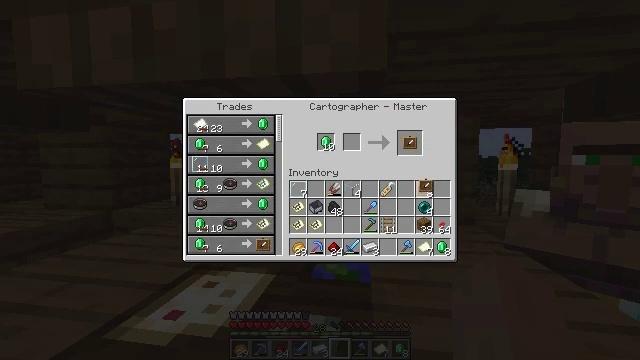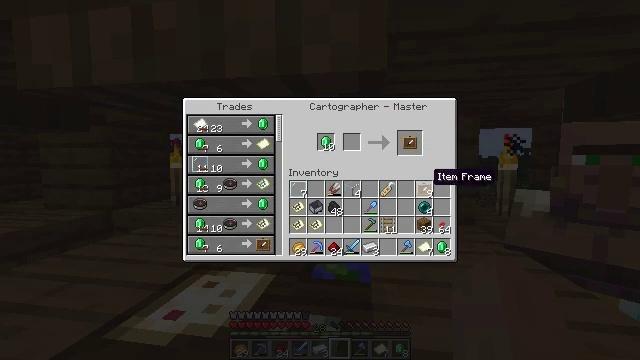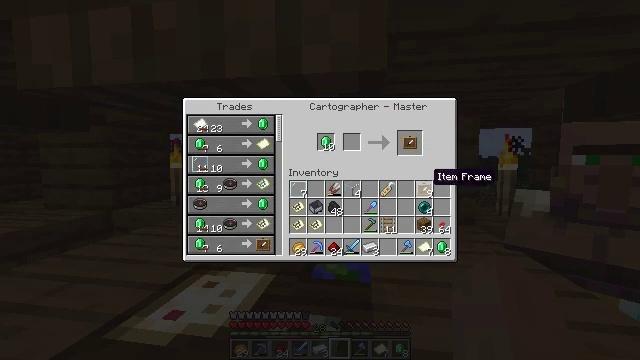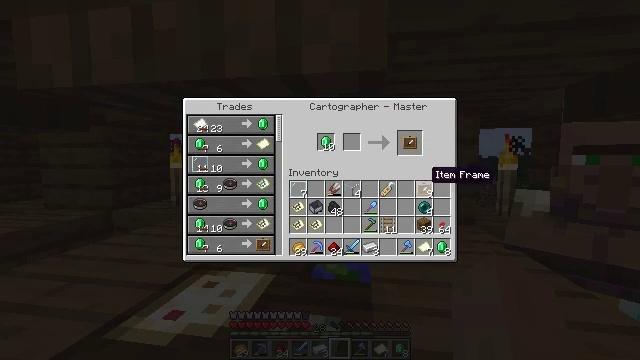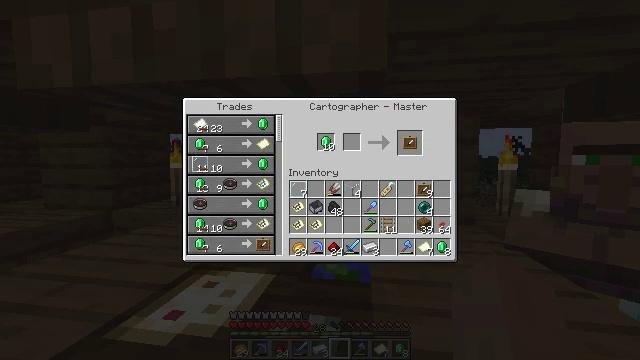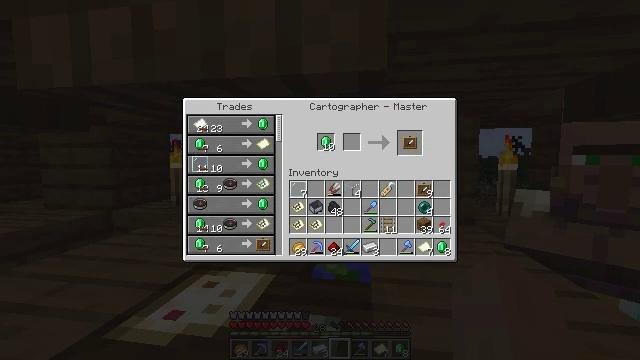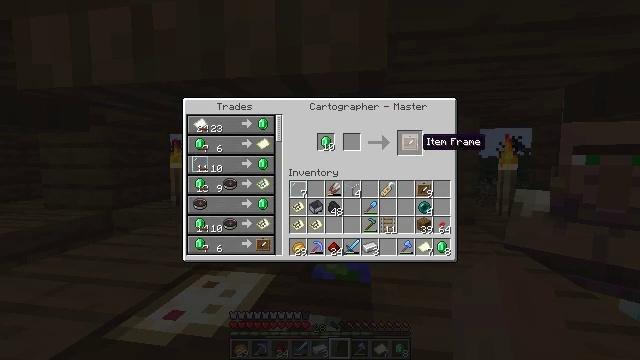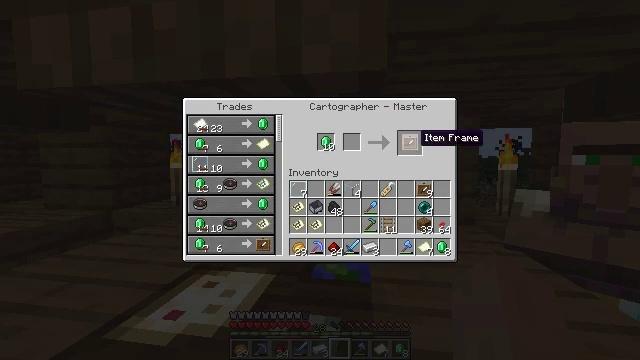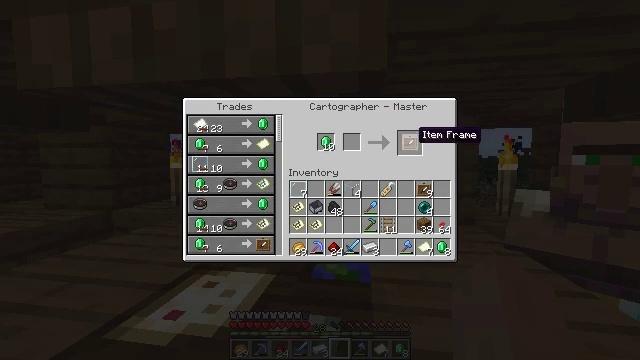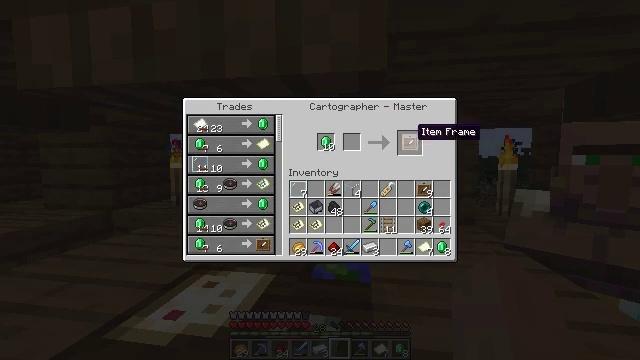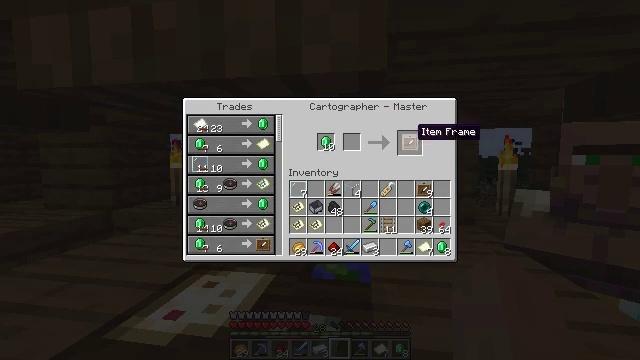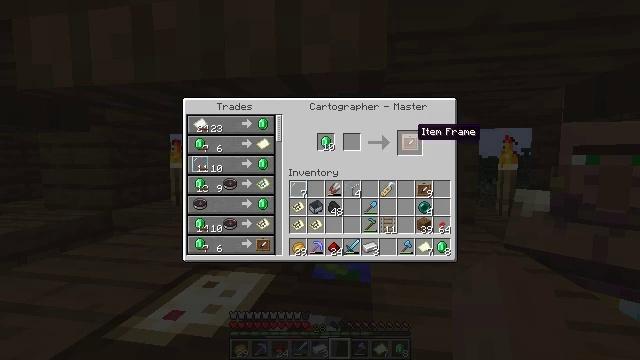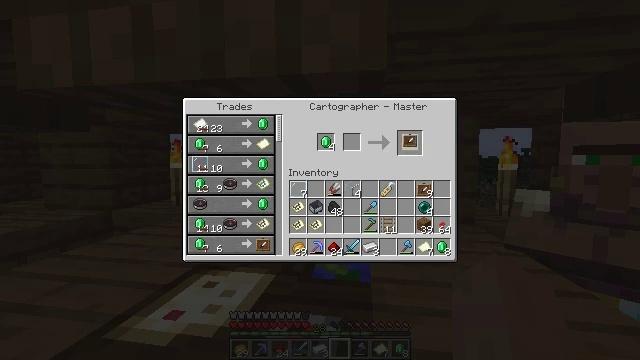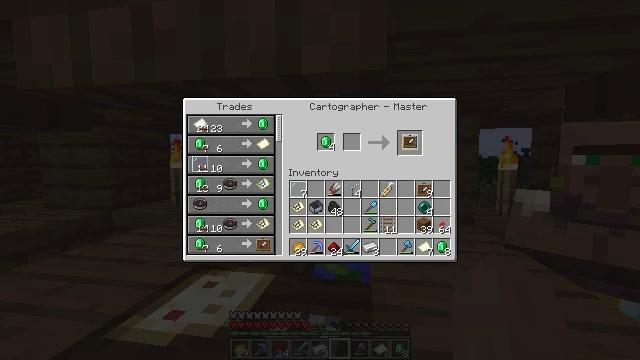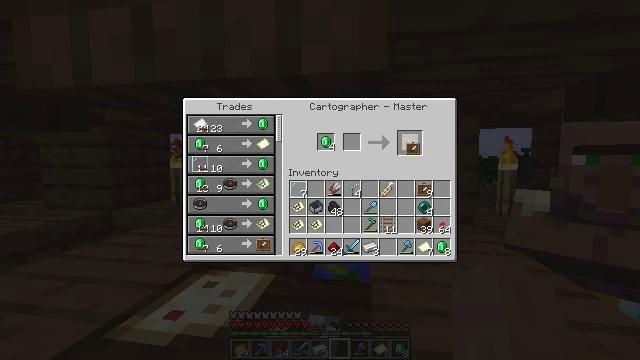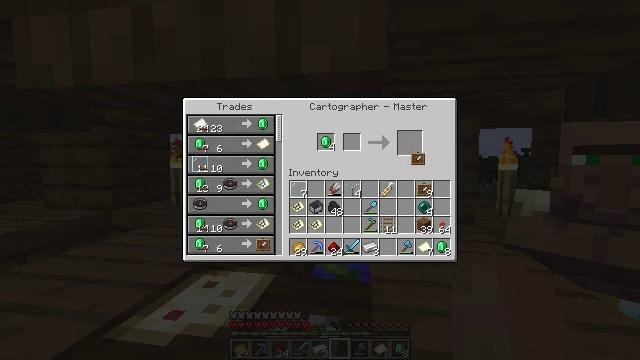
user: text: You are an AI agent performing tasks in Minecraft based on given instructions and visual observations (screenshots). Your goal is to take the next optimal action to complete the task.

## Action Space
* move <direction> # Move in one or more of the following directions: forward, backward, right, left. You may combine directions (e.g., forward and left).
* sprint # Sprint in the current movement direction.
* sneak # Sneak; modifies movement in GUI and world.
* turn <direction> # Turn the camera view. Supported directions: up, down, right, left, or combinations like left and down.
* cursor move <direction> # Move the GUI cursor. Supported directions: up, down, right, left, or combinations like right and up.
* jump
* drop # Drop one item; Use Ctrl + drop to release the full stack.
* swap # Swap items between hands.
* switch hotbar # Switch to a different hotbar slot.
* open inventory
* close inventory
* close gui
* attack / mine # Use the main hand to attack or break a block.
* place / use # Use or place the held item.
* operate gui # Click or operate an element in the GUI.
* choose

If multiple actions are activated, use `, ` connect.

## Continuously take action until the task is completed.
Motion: motion action
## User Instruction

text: Craft the item frame with sticks and leather.
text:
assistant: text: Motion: no_op
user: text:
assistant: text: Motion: no_op
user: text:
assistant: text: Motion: no_op
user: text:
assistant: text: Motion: cursor move up
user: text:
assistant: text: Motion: cursor move up
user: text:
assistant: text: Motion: cursor move up
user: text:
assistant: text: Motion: no_op
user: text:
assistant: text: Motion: no_op
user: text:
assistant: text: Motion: no_op
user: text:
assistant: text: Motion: no_op
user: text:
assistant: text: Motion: no_op
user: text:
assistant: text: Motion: operate gui
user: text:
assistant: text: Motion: operate gui
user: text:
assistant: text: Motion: no_op
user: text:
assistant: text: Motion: cursor move down
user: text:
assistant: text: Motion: cursor move down
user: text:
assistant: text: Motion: cursor move down
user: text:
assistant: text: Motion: no_op
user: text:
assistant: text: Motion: no_op
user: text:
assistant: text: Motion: no_op
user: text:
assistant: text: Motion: no_op
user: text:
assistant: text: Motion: no_op
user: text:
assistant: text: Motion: no_op
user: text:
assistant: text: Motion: no_op
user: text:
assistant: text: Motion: operate gui
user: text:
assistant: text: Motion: operate gui
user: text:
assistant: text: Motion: operate gui
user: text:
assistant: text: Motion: no_op
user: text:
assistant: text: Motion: no_op
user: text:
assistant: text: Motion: no_op